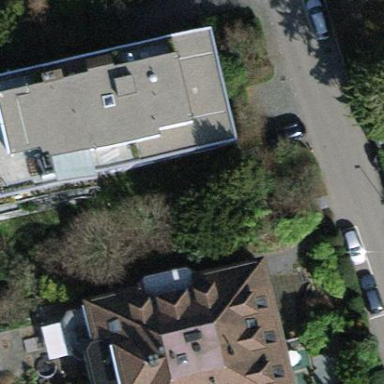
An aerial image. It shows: The building has flat roof oriented across. The roof is major part of the building.